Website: bh-photo
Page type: billing-address
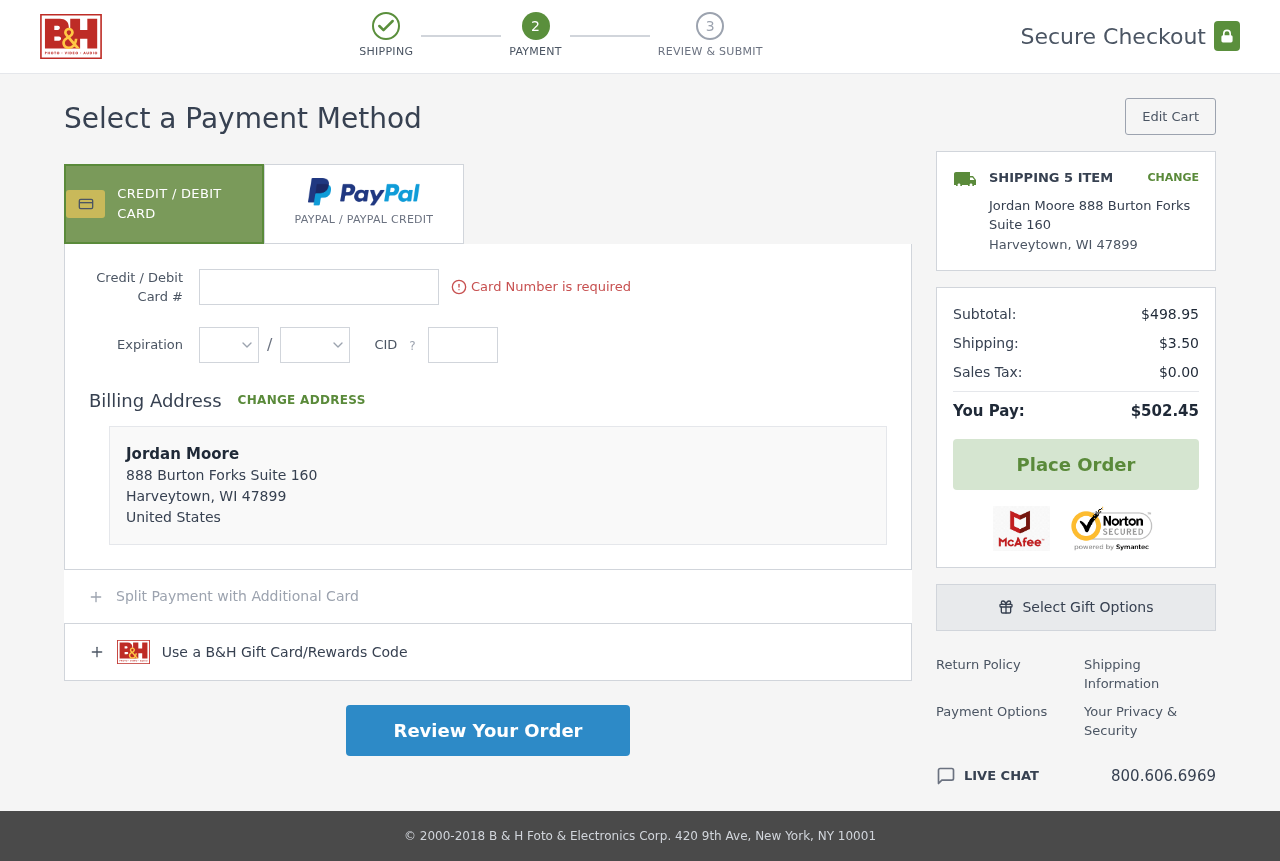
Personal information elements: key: PII_CARD_CVV
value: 135
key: PII_CARD_EXPIRY_MONTH
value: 09
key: PII_CARD_EXPIRY_YEAR
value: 26
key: PII_CARD_NUMBER
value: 6555 2529 5588 9293
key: PII_CITY
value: Harveytown
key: PII_COUNTRY
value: United States
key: PII_FULLNAME
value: Jordan Moore
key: PII_FULLNAME2
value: Jordan Moore
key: PII_POSTCODE
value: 47899
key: PII_STATE_ABBR
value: WI
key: PII_STREET
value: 888 Burton Forks Suite 160
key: PII_POSTCODE_FULL
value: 47899
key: PII_POSTCODE_NUMERIC
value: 47899
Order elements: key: ORDER_NUM_ITEMS
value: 5
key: ORDER_SUBTOTAL
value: $498.95
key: ORDER_SHIPPING_COST
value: $3.50
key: ORDER_TAX
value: $0.00
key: ORDER_TOTAL
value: $502.45